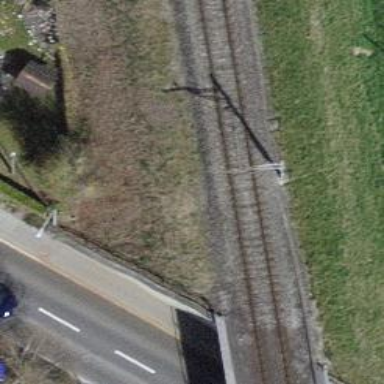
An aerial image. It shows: Bridge with electrified rail tracks and contact line.